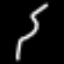
Label: squiggle